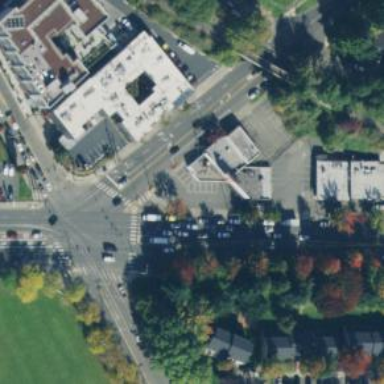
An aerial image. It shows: Footway located on traffic island.